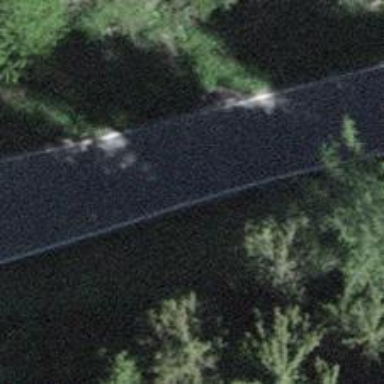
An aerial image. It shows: Tertiary road.